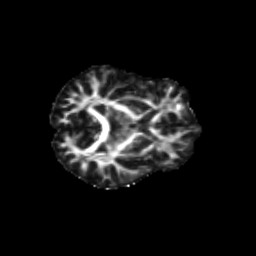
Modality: FA
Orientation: axial
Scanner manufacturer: siemens
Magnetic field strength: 3 T
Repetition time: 9.2 s
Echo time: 0.084 s